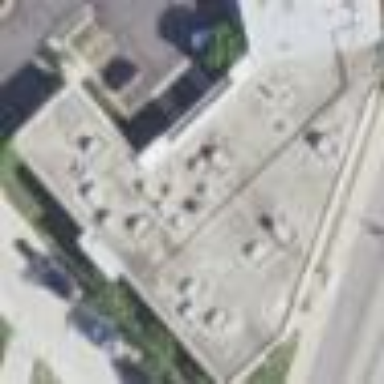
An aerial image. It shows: Commercial building.